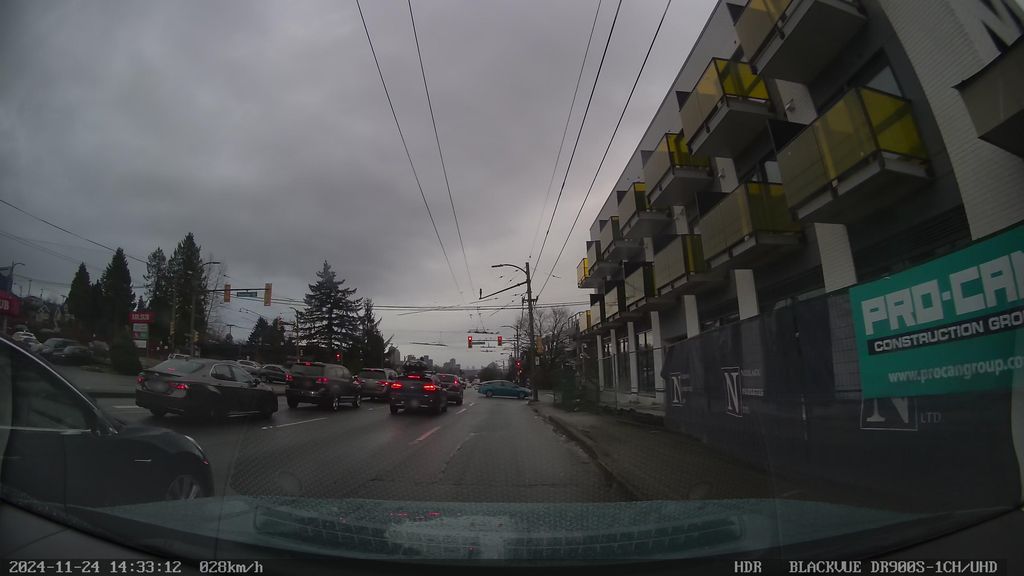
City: vancouver